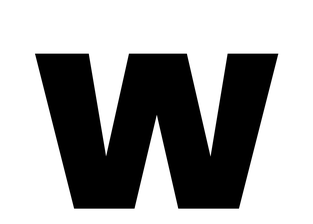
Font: Poppins-ExtraBold